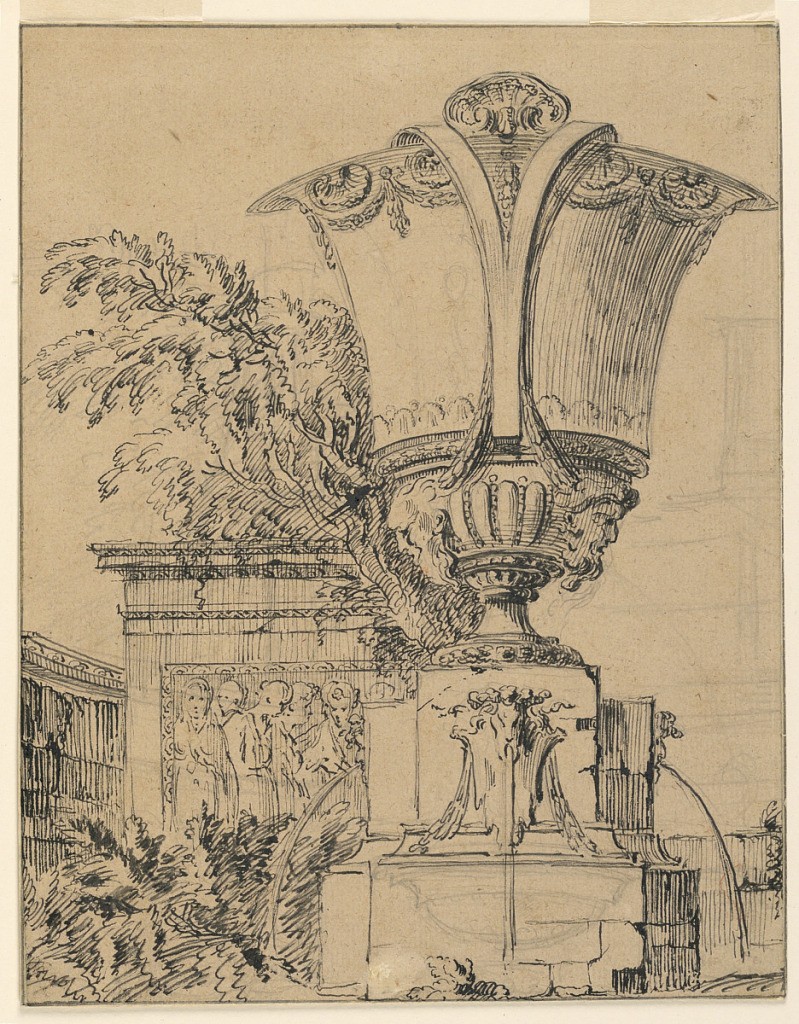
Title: Design for a Fountain in a Park
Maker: Gilles-Marie Oppenord, French, 1672–1742
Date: ca. 1710
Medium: Pen and black ink, graphite on paper, framing lines in black ink, lined
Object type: Drawing
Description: A large urn, with divided handles rests on a plinth from which water issues from masks on three sides.  At left, a tree and relief of a group of standing figures.